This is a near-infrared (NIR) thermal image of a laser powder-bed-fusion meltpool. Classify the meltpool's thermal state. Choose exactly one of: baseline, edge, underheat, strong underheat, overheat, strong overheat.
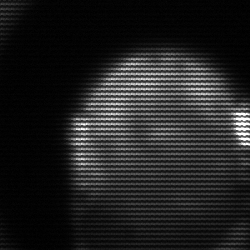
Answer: edge